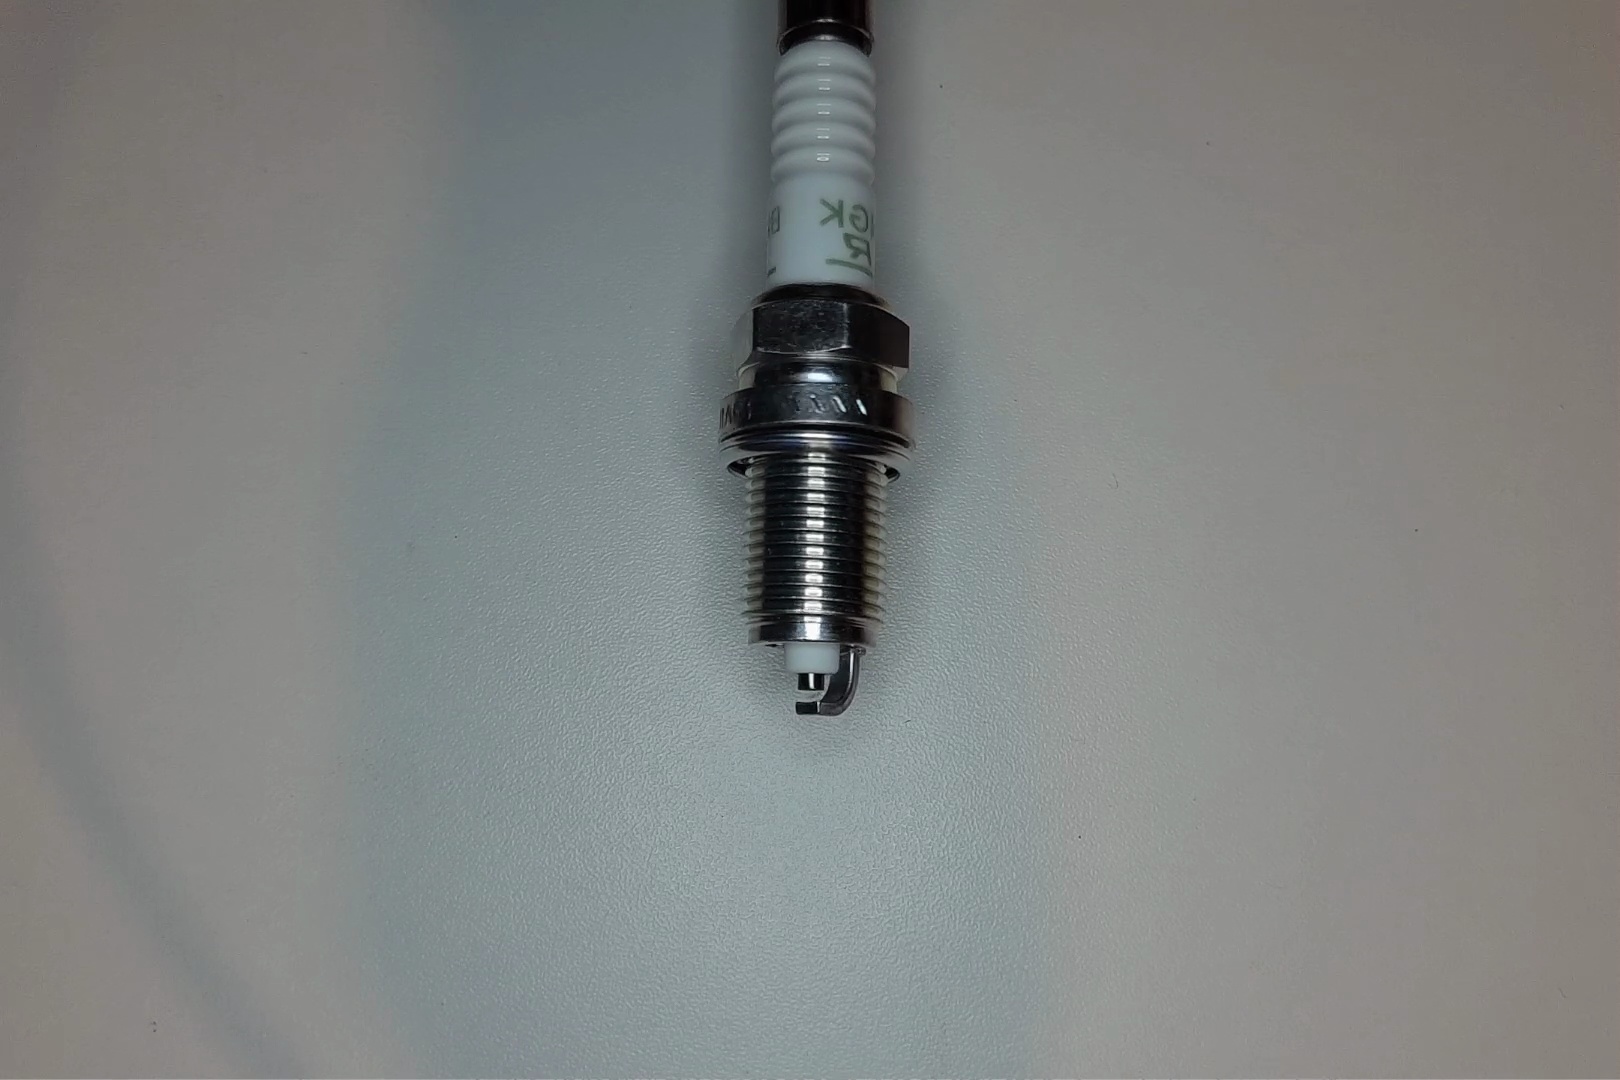
Label: normal